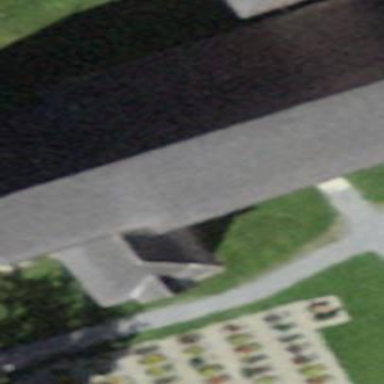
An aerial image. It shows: Church which is place of worship.